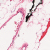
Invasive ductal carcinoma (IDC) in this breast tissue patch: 0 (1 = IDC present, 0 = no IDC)